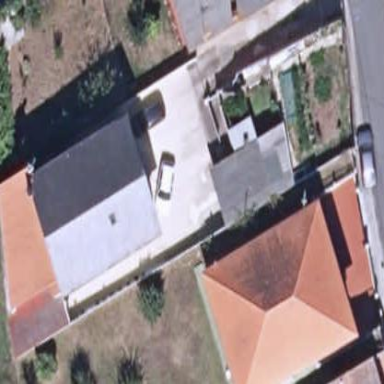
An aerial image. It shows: Simple house.